Breast ultrasound image
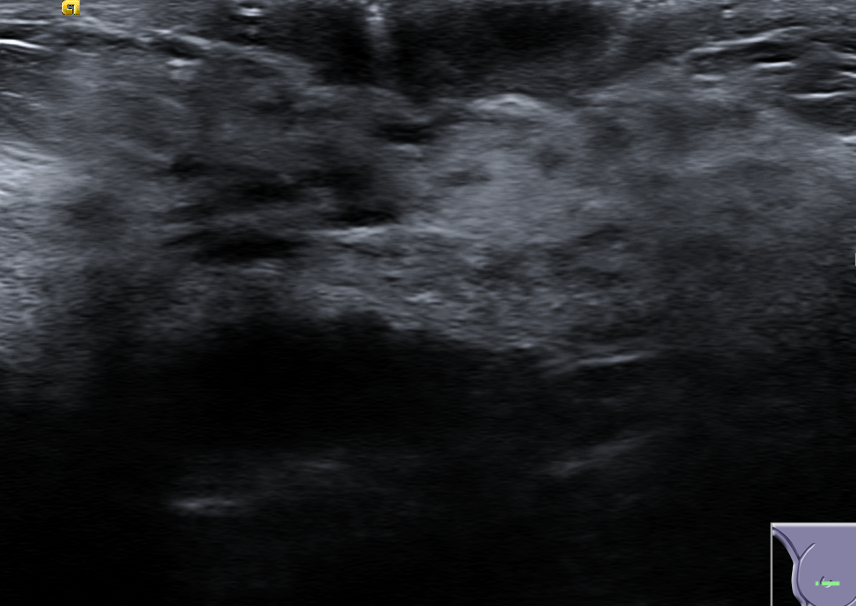
Diagnosis: normal